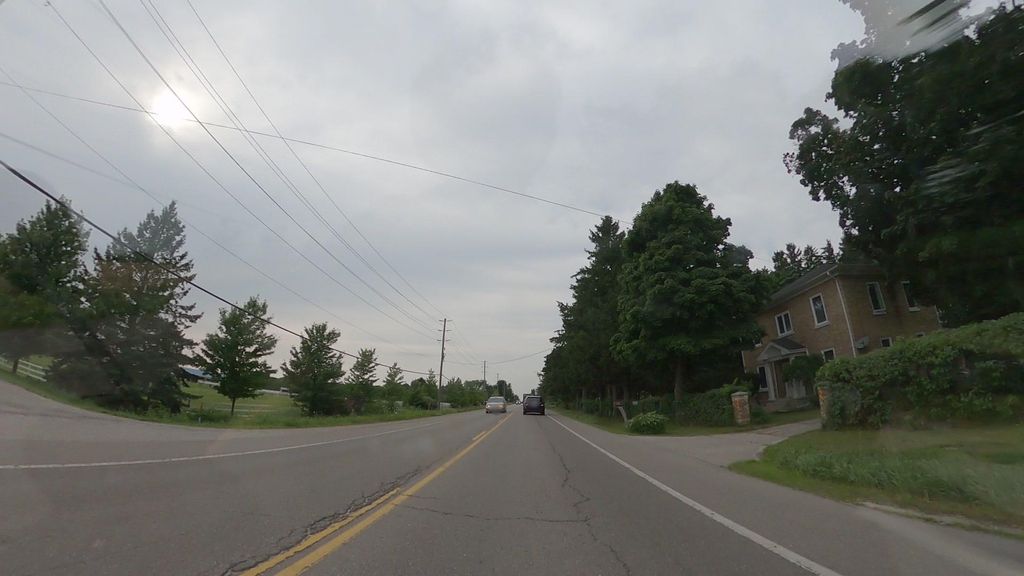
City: kitchener-waterloo